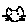
Label: cat